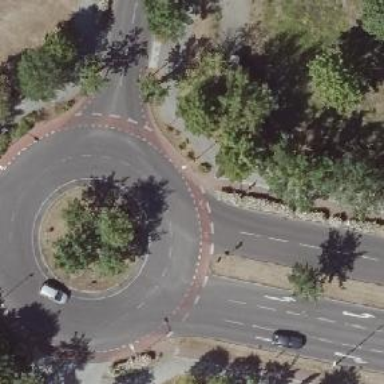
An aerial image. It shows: Road with "give way" sign.